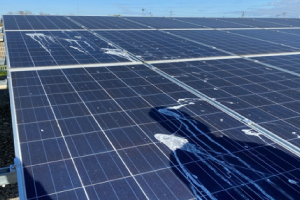
Label: Bird-drop